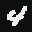
Label: 4